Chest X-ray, PA view. Patient: 66 years old, sex F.
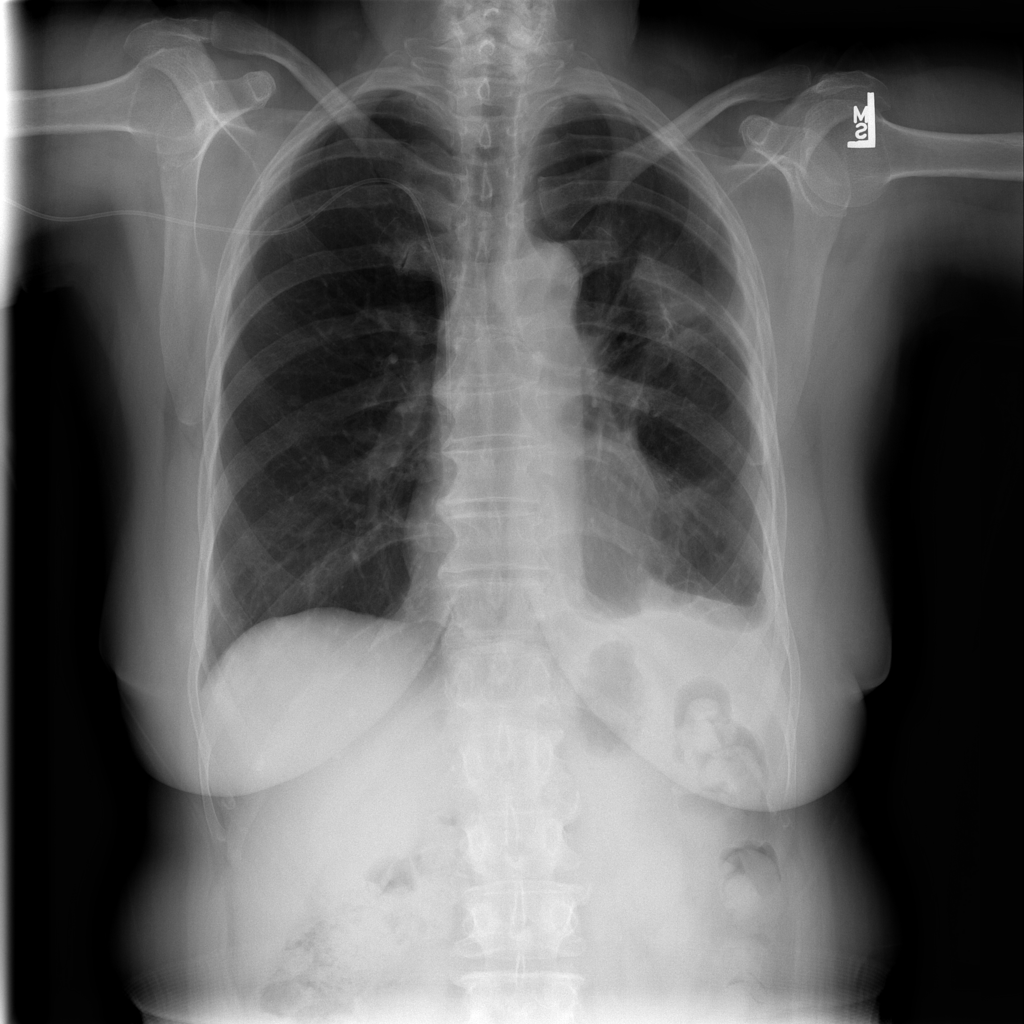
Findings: Effusion, Mass